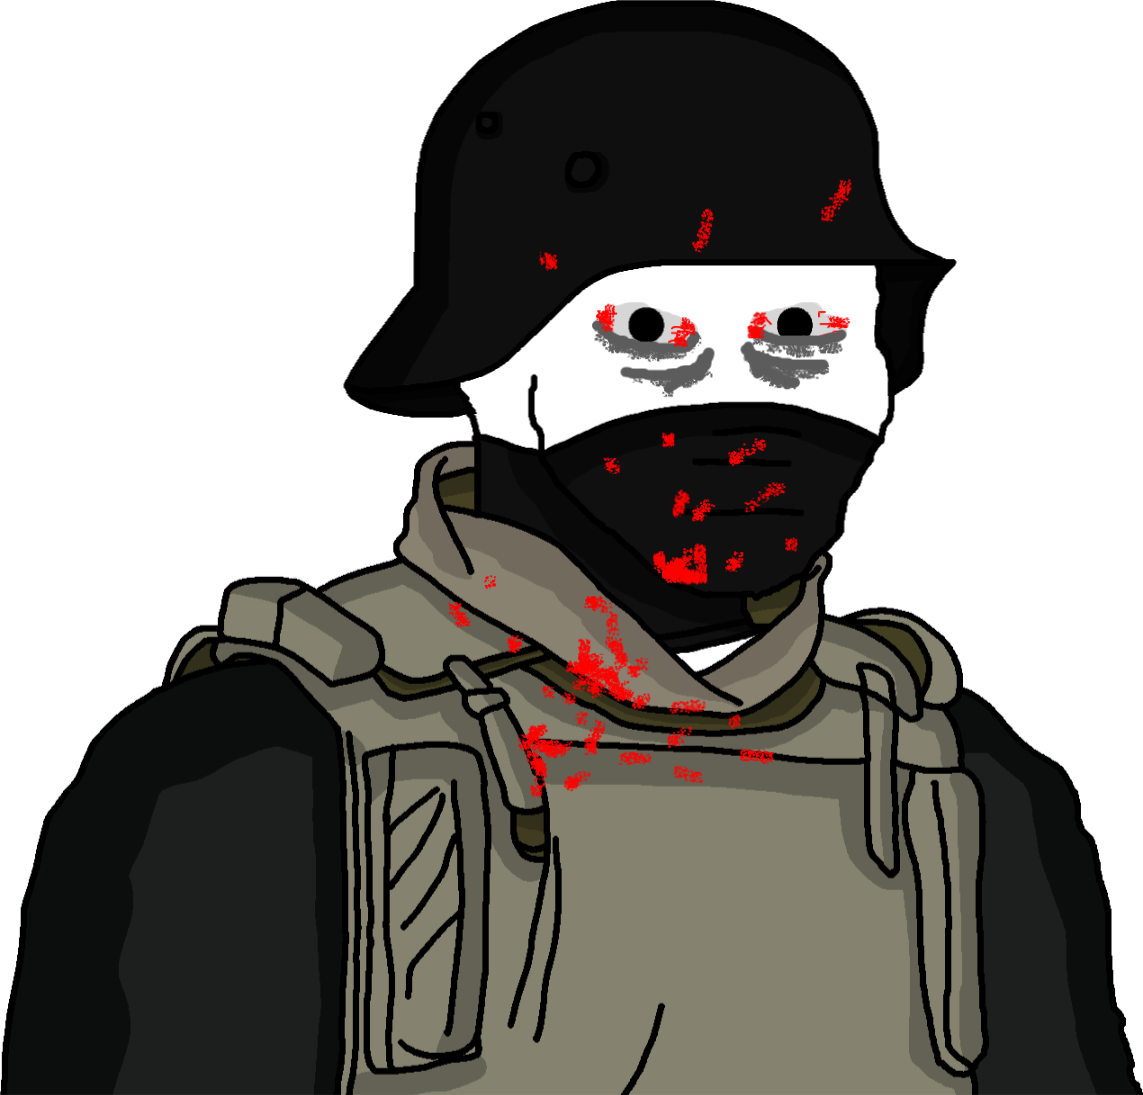
Label: 5_Tired_Wojak